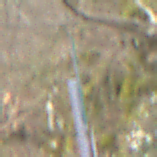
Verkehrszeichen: Reitweg
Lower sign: EinspurigeFahrzeugeFrei3
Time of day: MorningAfternoon
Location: Outdoor (Nature)
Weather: PartlyCloudy
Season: NotSpecified
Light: Natural